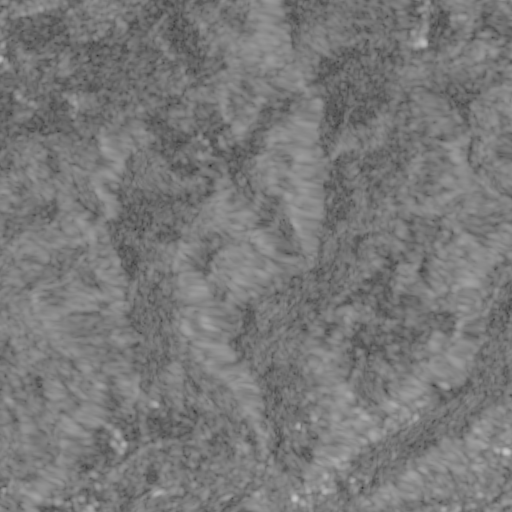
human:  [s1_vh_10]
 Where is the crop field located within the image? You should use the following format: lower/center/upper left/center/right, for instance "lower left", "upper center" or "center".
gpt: The crop field is located in the upper center of the image.
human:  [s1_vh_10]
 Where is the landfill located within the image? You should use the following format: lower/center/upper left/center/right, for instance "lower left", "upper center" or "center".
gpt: The landfill is located in the upper right of the image.
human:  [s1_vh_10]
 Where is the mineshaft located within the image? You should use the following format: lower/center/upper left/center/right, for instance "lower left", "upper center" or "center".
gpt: The mineshaft is located in the center left of the image.
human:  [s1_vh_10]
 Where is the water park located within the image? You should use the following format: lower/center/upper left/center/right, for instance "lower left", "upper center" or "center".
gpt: The water park is located in the lower center of the image.
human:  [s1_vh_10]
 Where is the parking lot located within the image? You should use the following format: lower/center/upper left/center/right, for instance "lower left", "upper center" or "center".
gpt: There is no parking lot in the image.

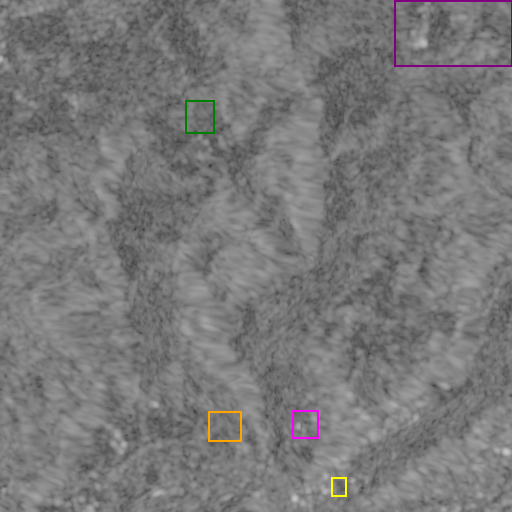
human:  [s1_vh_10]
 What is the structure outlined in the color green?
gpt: The structure outlined in green is a crop field.
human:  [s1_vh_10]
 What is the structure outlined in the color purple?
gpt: The structure outlined in purple is a landfill.
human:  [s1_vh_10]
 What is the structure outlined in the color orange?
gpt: The structure outlined in orange is a park.
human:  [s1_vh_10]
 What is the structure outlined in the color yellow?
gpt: The structure outlined in yellow is a parking lot.
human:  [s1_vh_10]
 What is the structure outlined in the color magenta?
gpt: The structure outlined in magenta is a water park.
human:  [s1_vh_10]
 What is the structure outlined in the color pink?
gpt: There is no pink outline.